Chest X-ray. View position: PA
Patient age: 41
Patient sex: F
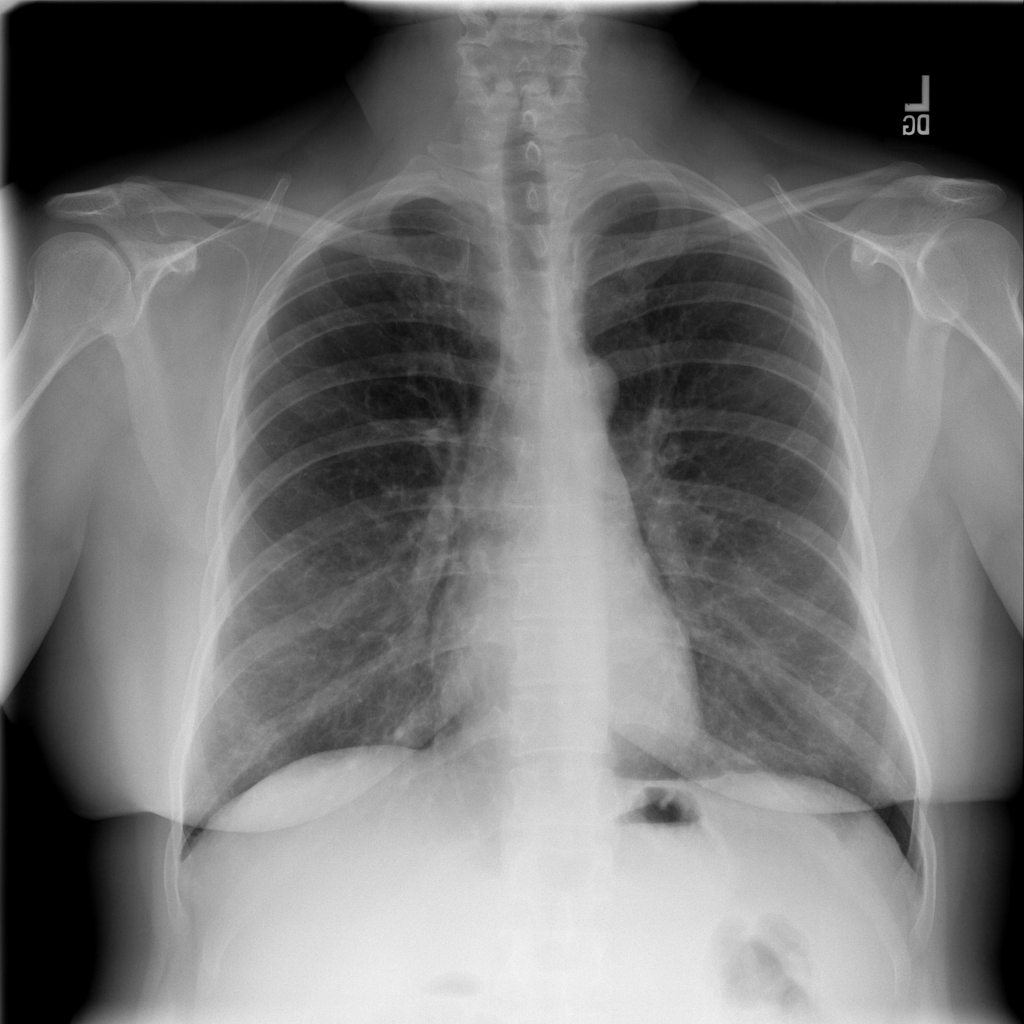
Finding: Pneumothorax